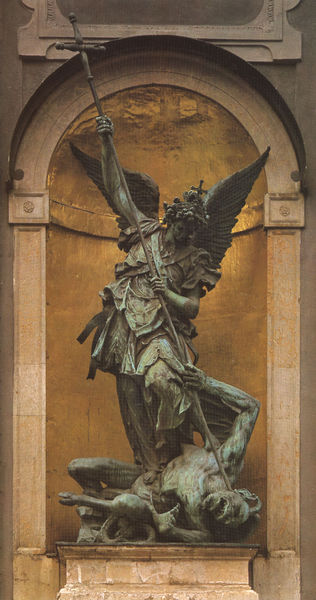
Titel: Heiliger Michael
Künstler: Hubert Gerhard
Standort: München, St. Michael (EU - D - B)
Schlagwörter: flügel, gott, menschen, haus, mord, sockel, stein, tod, hals, kirche, figur, gold, engel, skulptur, statue, fell, hufe, rundbogen, gewalt, lanze, metall, podest, nische, kreuz, rüstung, teufel, satyr, dolch, ermordung, speer, töten, hörner, erzengel, drache, stechen, michael, skulpur, gabriel